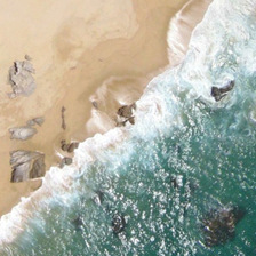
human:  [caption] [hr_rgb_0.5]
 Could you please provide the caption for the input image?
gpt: many reef on the beach or in the sea .

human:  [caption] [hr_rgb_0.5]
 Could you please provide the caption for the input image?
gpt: Some rocks are scattered on the beach and the bottom of the sea.

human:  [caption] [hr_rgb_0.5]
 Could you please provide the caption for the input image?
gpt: There are rocks on the beach and at the bottom of the sea.

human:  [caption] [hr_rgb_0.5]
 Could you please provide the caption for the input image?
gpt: several stones are on the edge of the beach and the water .

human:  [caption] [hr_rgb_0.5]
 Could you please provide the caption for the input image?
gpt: white waves are between green ocean and yellow beach with some scattered rocks .